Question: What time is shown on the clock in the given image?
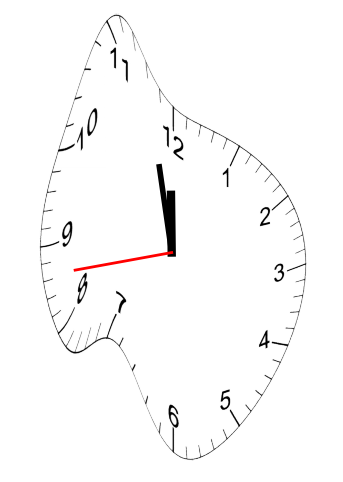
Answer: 11:57:43